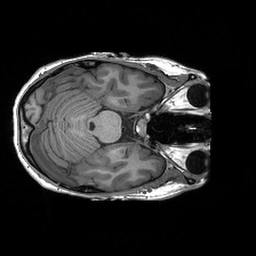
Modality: T1w
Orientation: axial
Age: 30
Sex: female
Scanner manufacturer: siemens
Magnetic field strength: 3 T
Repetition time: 2.3 s
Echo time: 0.00233 s